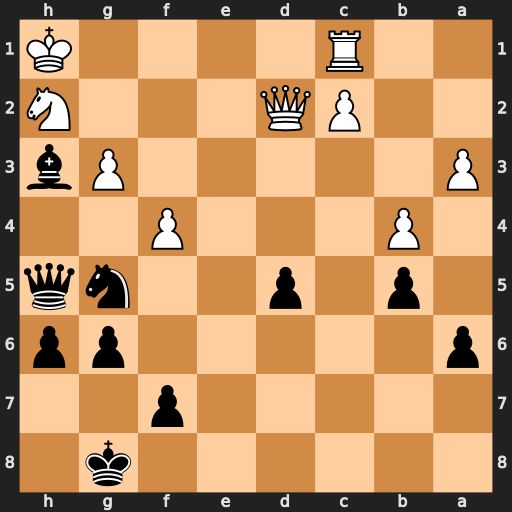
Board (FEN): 6k1/5p2/p5pp/1p1p2nq/1P3P2/P5Pb/2PQ3N/2R4K
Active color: b
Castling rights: -
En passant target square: -
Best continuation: Ne4 Qe3 Qe2